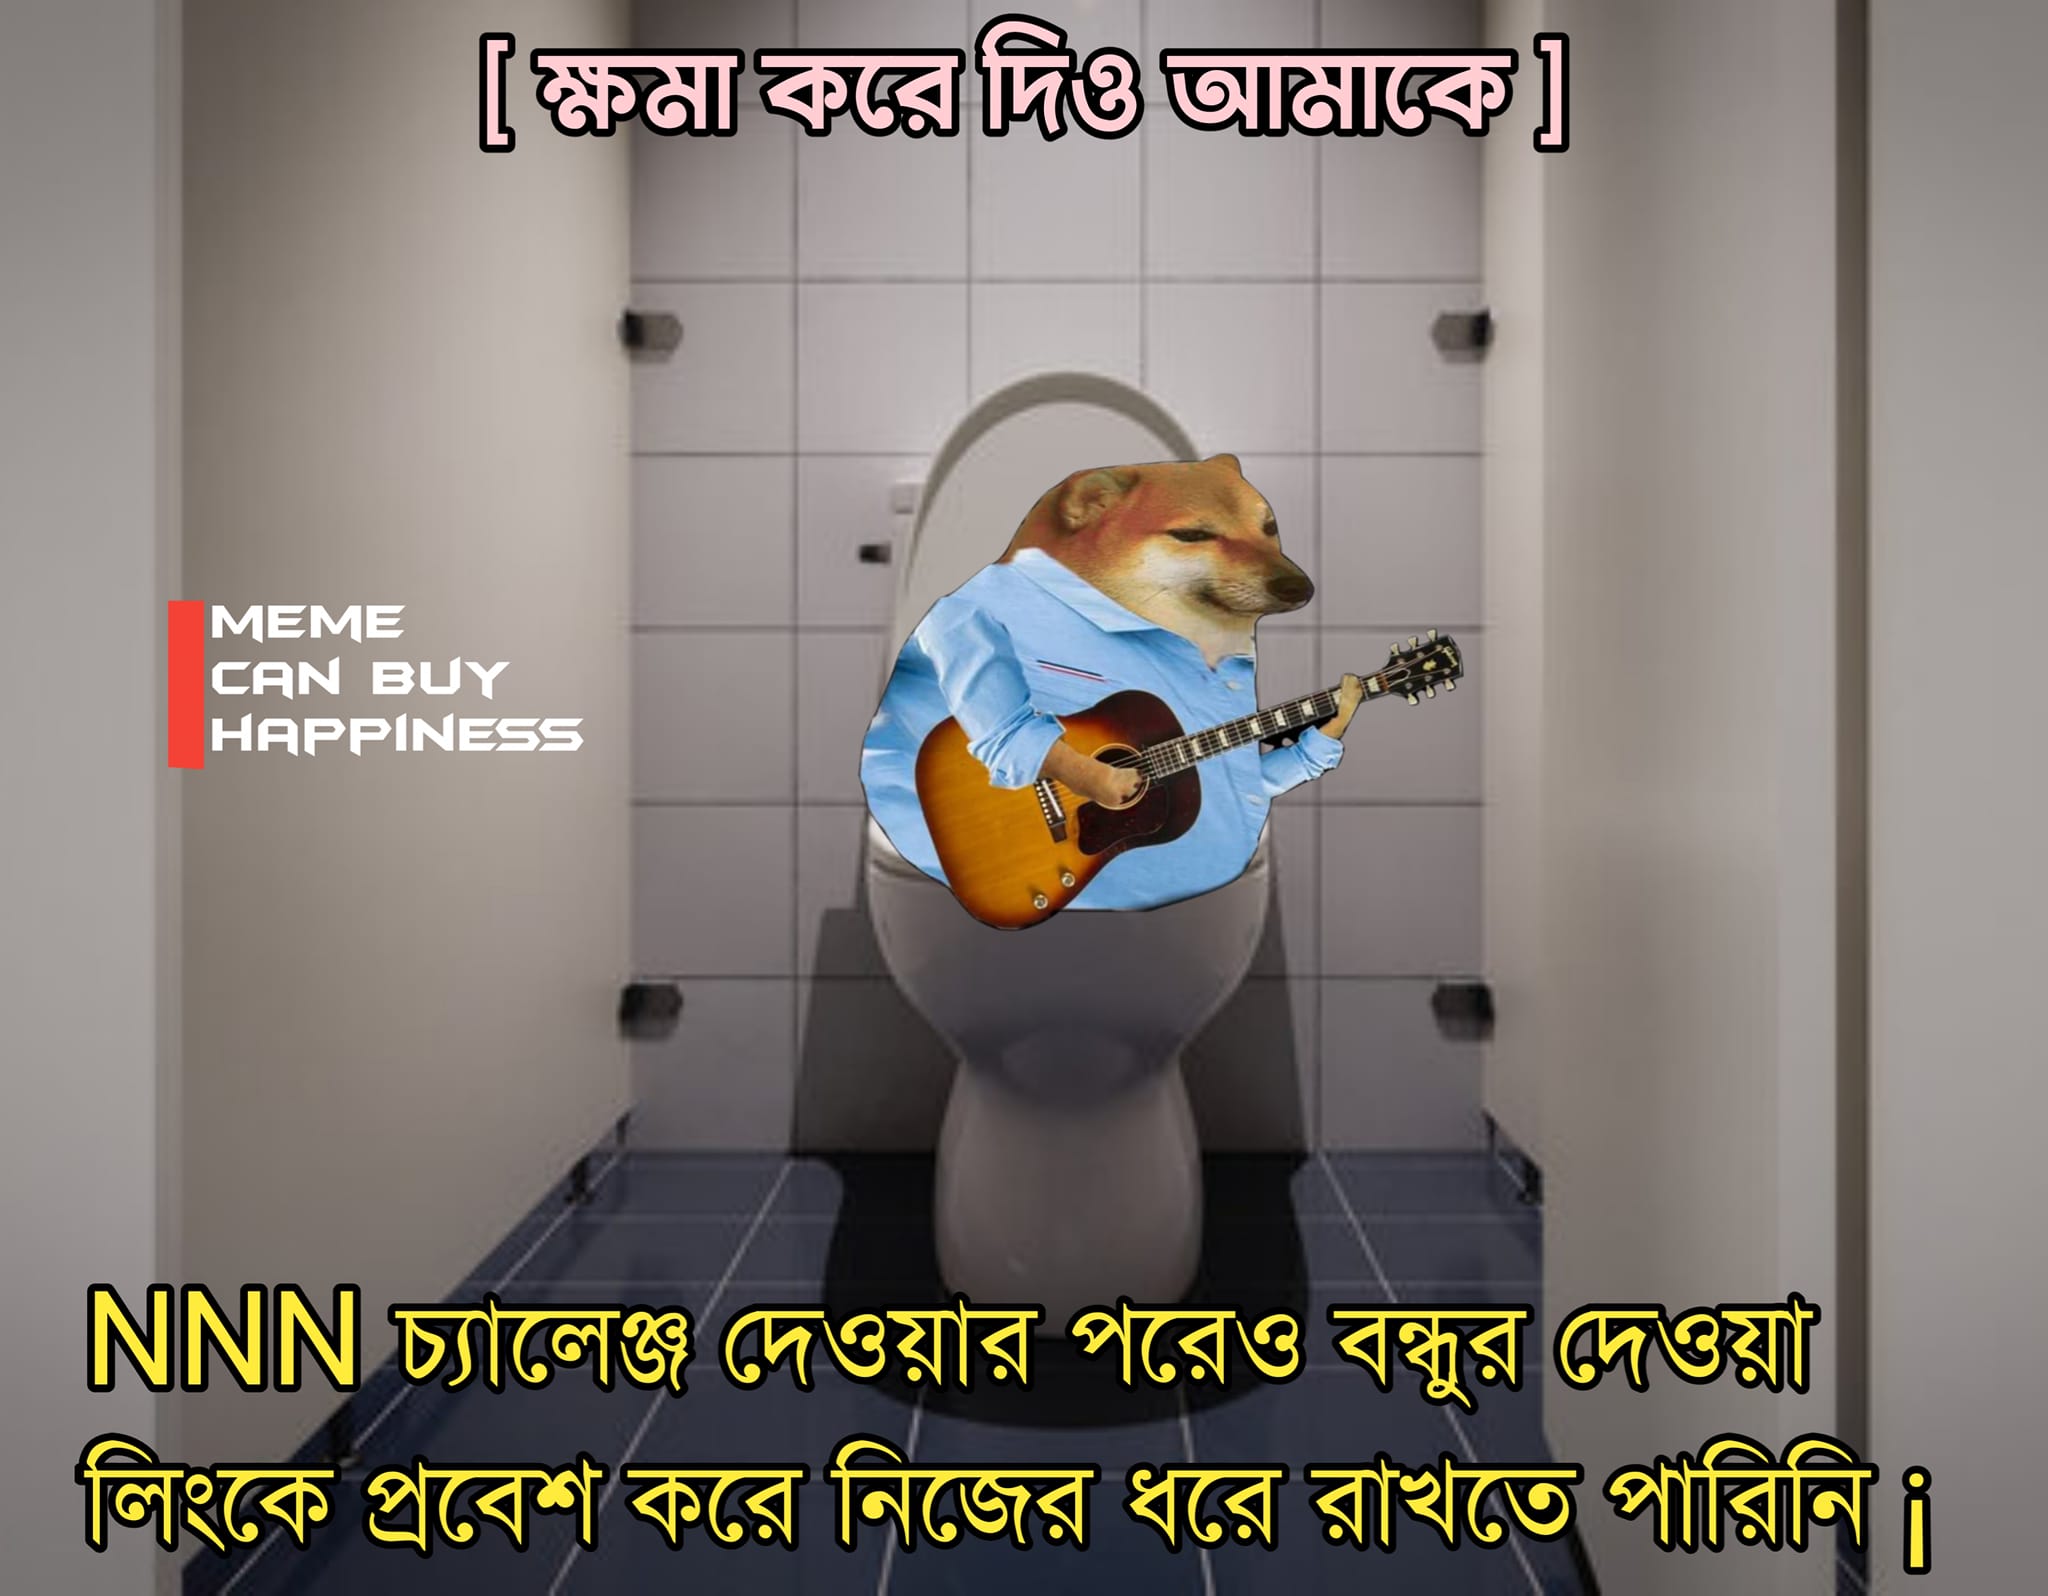
Text: ক্ষমা করে দিও আমাকে NNN চ্যালেঞ্জ দেওয়ার পরেও বন্ধুর দেওয়া লিংকে প্রবেশ করে নিজের ধরে রাখতে পারিনি
Label: Non Hate